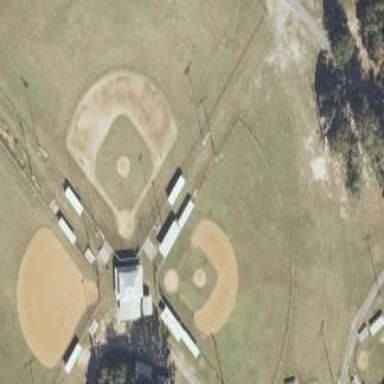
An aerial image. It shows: Baseball pitch for leisure land activities.